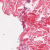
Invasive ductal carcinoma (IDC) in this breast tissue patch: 0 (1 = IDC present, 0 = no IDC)